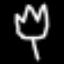
Label: leaf